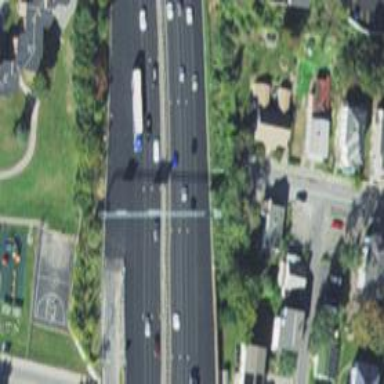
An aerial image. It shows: Asphalt motorway link.